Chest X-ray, AP view. Patient: 58 years old, sex M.
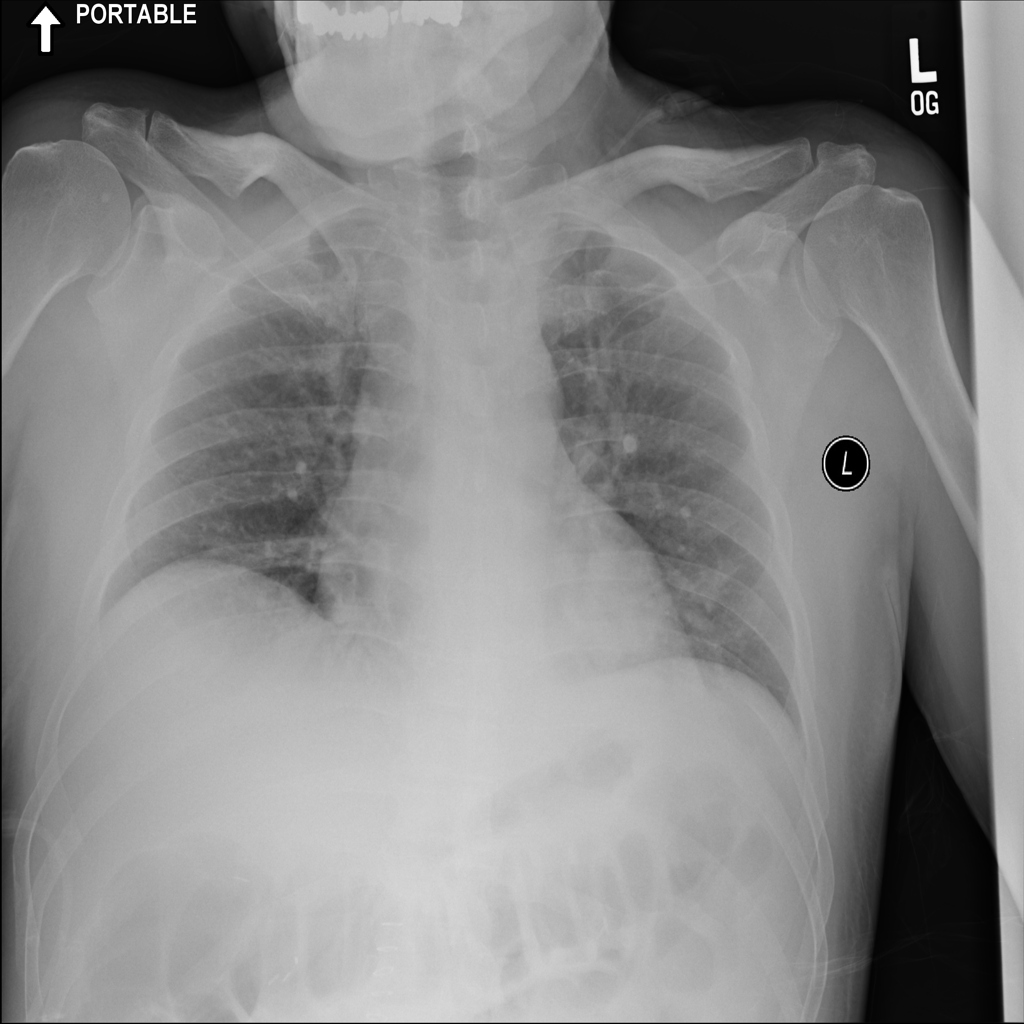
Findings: No Finding